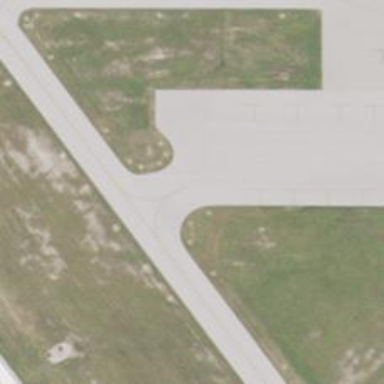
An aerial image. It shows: View of taxiway at the airport.